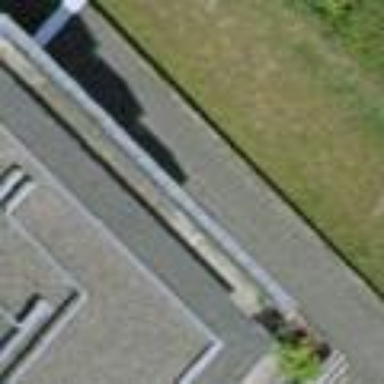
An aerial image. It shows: View of roof of building.